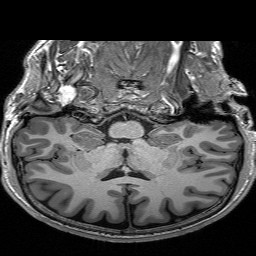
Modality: T1w
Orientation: sagittal
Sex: male